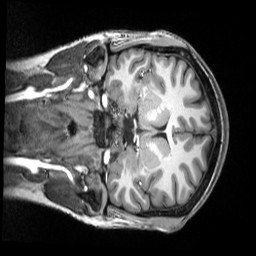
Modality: T1w
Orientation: coronal
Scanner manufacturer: siemens
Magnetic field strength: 3 T
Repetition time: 2.5 s
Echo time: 0.00343 s